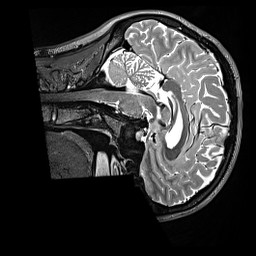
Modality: T2w
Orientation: sagittal
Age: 24
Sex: female
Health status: ill
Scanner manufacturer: siemens
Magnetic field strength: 3 T
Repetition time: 3.2 s
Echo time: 0.564 s